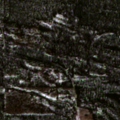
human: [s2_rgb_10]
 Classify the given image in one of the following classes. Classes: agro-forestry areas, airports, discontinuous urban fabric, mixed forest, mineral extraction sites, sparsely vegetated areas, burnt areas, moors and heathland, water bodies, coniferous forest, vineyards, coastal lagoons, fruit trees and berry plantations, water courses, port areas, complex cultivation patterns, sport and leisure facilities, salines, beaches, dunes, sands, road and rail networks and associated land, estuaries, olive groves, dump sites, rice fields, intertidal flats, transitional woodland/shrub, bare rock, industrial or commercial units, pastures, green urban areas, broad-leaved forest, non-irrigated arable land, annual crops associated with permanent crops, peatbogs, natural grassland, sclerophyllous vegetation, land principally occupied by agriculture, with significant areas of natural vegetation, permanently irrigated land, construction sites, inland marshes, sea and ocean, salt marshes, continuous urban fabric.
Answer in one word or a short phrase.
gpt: coniferous forest, mixed forest